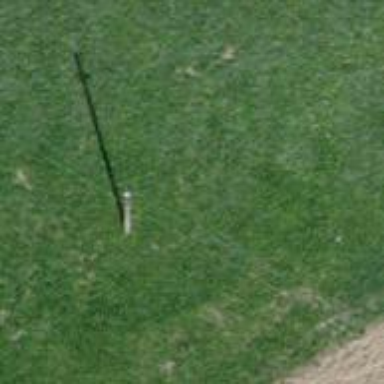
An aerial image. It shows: Power pole.